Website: lowes
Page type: customer-info-address
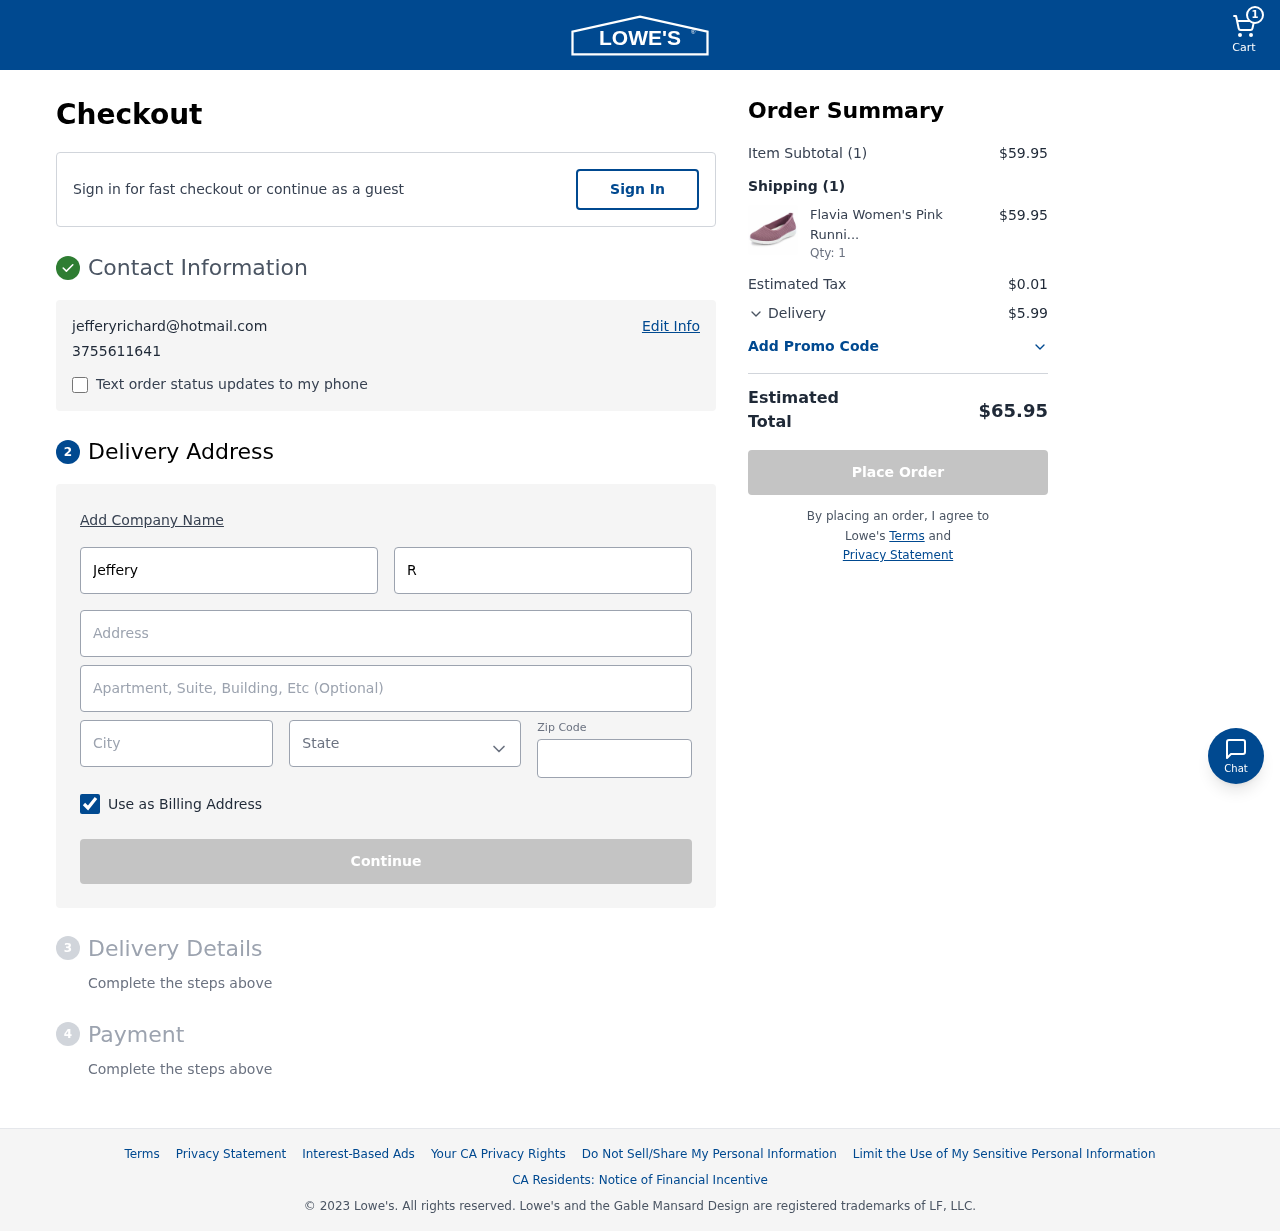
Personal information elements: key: PII_CITY
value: Johnsonhaven
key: PII_EMAIL
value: jefferyrichard@hotmail.com
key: PII_FIRSTNAME
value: Jeffery
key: PII_LASTNAME
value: Richard
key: PII_PHONE
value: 3755611641
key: PII_POSTCODE
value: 56295
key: PII_STATE
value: Michigan
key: PII_STREET
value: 531 Moore Drives Suite 536
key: PII_STREET2
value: Apt. 309
Product elements: key: PRODUCT1_NAME
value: Flavia Women's Pink Running Shoes-9 UK (41 EU) (10 US) (FKT/FB-01/PNK)
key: PRODUCT1_QUANTITY
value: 1
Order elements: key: ORDER_NUM_ITEMS
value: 1
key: ORDER_SUBTOTAL
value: $59.95
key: ORDER_NUM_ITEMS2
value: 1
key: ORDER_SUBTOTAL2
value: $59.95
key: ORDER_TAX
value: $0.01
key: ORDER_SHIPPING_COST
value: $5.99
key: ORDER_TOTAL
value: $65.95